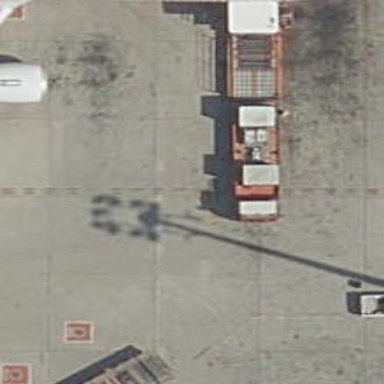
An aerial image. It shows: Airport parking position.